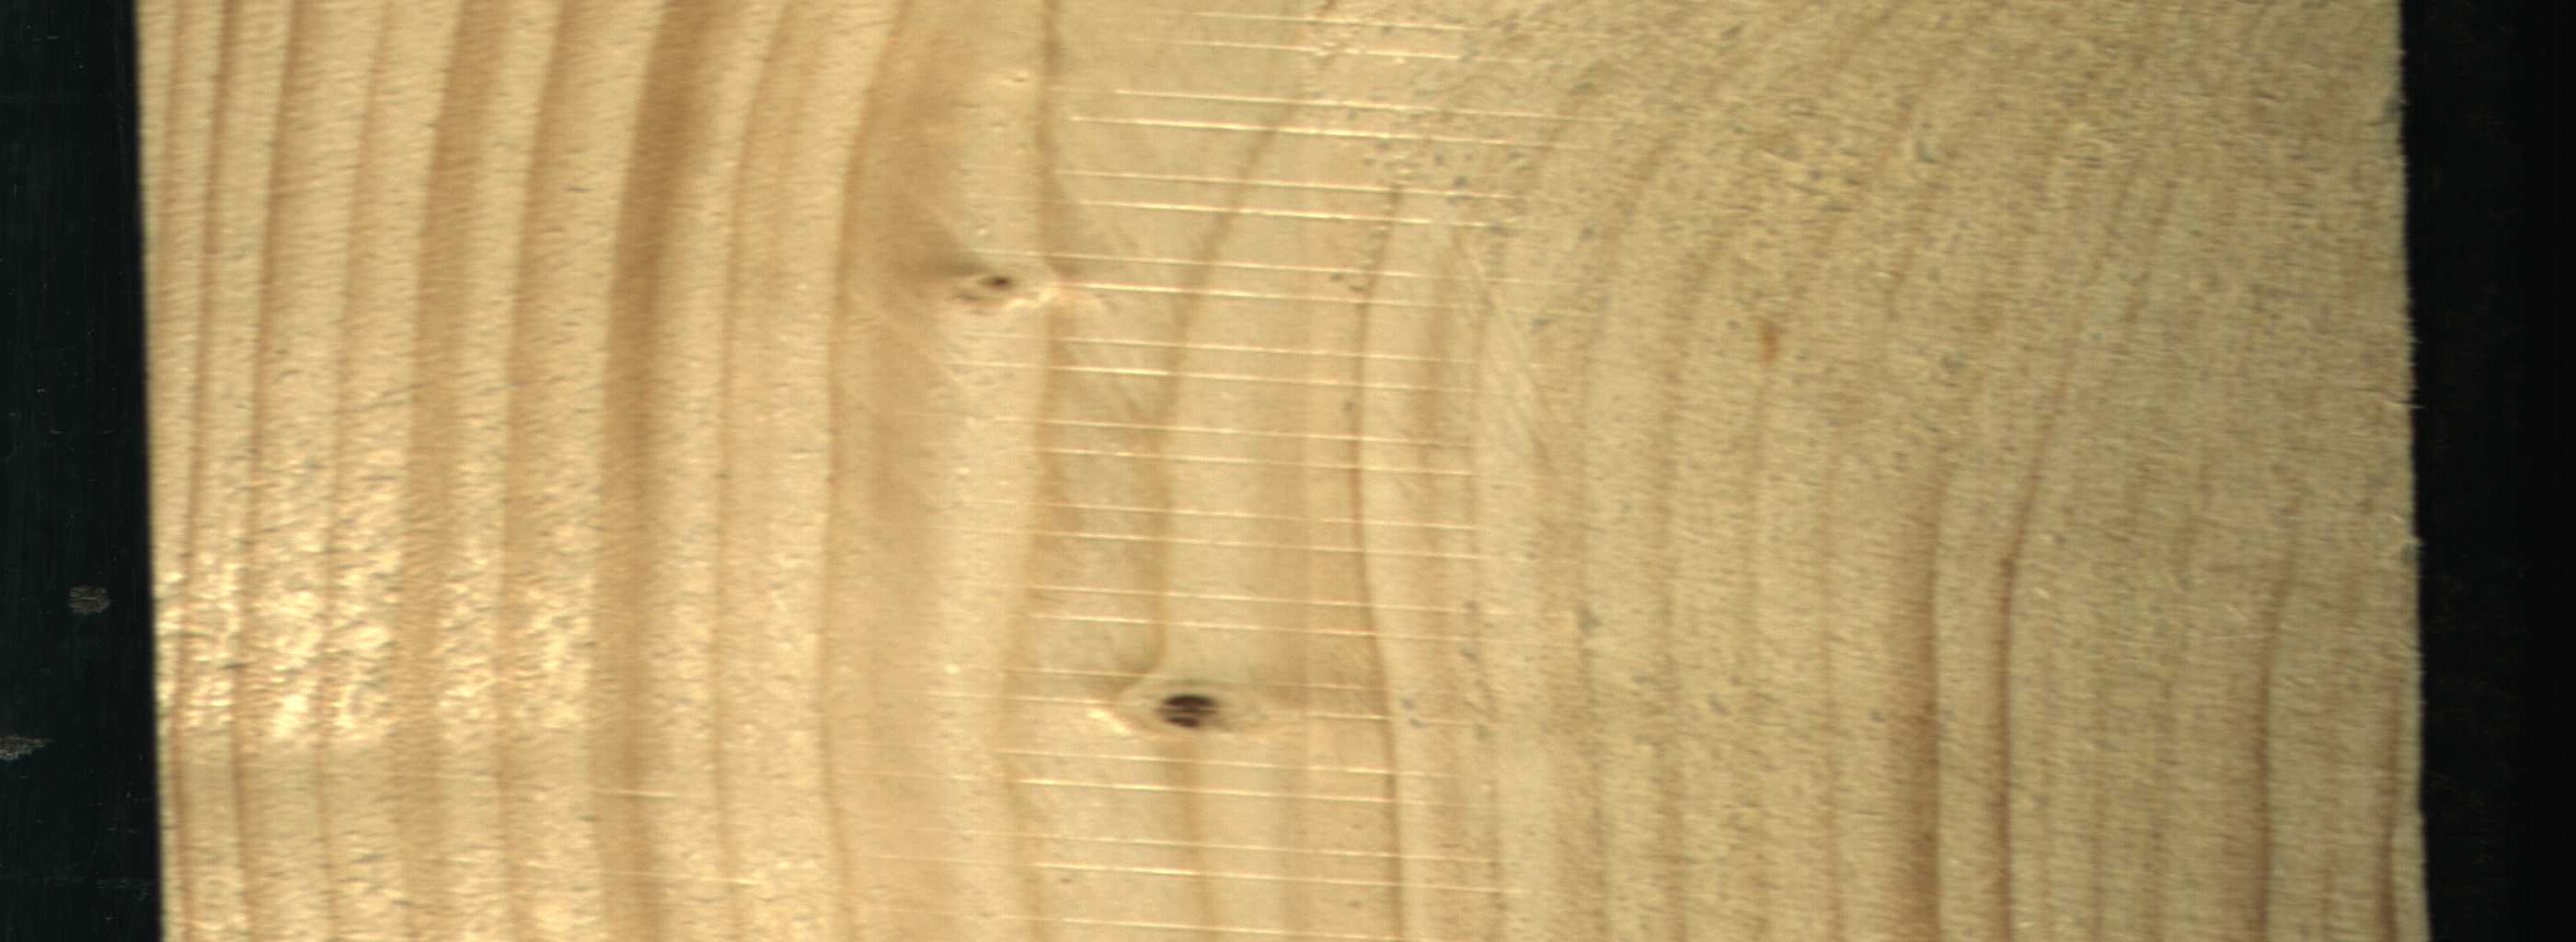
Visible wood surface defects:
Dead_Knot